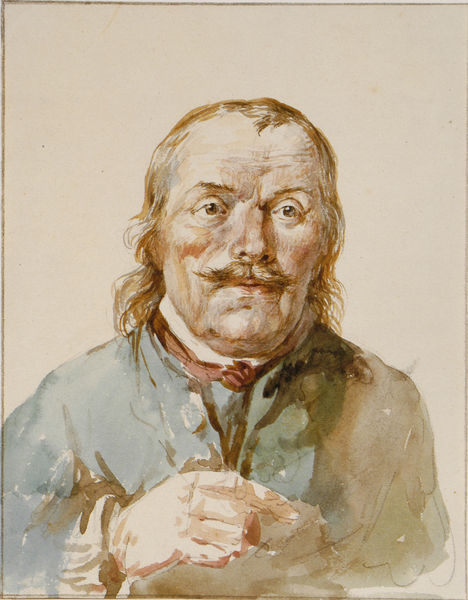
Titel: Bildnis Meyer von Pöring
Künstler: Johann Georg von Dillis
Standort: München
Institution: Stadtarchiv München, Historischer Verein von Oberbayern, Dillis-Sammlung
Schlagwörter: blau, dunkel, gemälde, hand, haut, kopf, mann, schatten, weiß, aquarell, gelb, grün, braun, finger, grau, haar, hell, hintergrund, licht, mund, nase, pastell, schwarz, skizze, stirn, zeichnung, blick, rot, tuch, beige, malerei, schleife, alt, anzug, bart, blond, hemd, jacke, schnurrbart, arm, arme, augen, falten, gesicht, helld, knoten, kragen, lang, mensch, ärmel, bild, bildnis, hals, hände, portrait, porträt, auge, haare, mantel, stoff, augenbrauen, brustbild, frontal, kinn, knopf, lippen, locken, rosa, schulter, schultern, farbig, wangen, papier, haltung, studie, backen, hellbraun, klein, gefaltet, schnurbart, zeigefinger, krawatte, ernst, brauen, glatze, halstuch, augenbraue, zeigen, knöpfe, fliege, jackett, schnauzbart, schnauzer, ring, lider, striche, bauer, knochen, alter, greis, gemalt, stirnfalten, kittel, koloriert, bleistift, entwurf, augenlider, halbglatze, nasenlöcher, biedermeier, kravatte, lieder, frontalansicht, runzeln, doppelkinn, halbporträt, unkel, toff, gerunzelt, binder, oberlippenbart, opa, strähnen, halstuchs, armbeuge, gouache, aquarelliert, coloriert, gerötet, runzel, schleige, augenlieder, ärme, ziechnung, gfesicht, pörträt, biold, vorzeihnung, zornfalte, 19. jahrhundert, pblick